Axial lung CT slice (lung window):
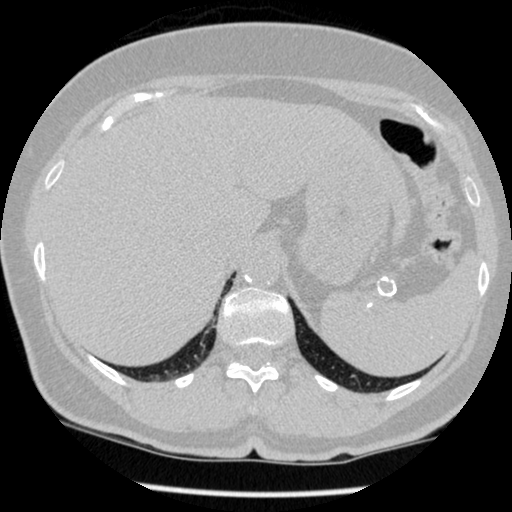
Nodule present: no